Question: What is the simplest way to offer a method for users, such as the StackOverflow text box. Can this be done via HTML only or is JavaScript required?

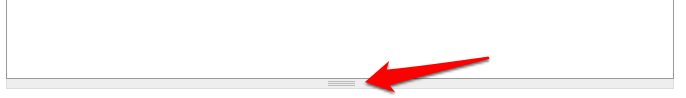
Answer: '''
<div style="resize:vertical;overflow:auto;"></div>
'''
Did you mean this?